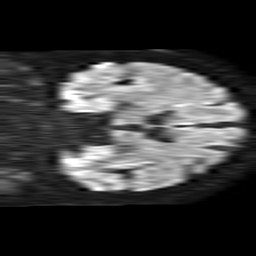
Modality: TRACE
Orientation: coronal
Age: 55
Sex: male
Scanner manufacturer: philips
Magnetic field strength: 1.5 T
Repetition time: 4.6 s
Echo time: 0.08631 s